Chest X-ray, PA view. Patient: 29 years old, sex M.
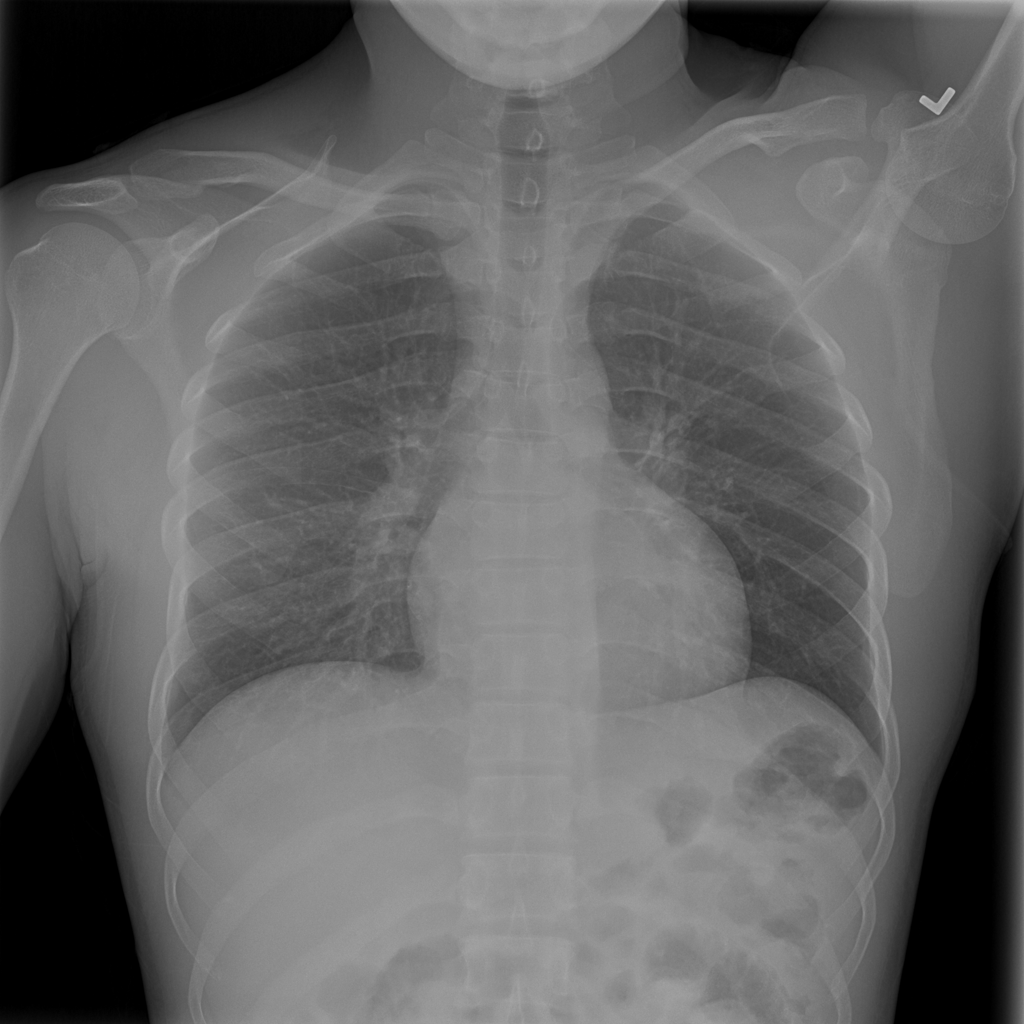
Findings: No Finding